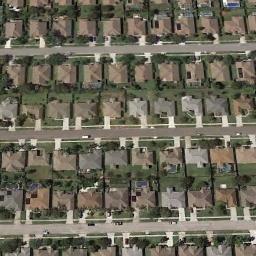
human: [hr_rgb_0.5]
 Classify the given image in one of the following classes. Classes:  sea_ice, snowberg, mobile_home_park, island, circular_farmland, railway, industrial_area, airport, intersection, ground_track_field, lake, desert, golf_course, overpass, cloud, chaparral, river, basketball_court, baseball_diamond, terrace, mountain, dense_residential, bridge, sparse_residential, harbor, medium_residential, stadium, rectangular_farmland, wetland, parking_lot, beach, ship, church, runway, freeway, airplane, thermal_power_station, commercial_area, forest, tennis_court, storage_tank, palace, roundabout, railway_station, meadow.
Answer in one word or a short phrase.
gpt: dense_residential